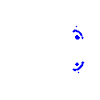
Particle: pion